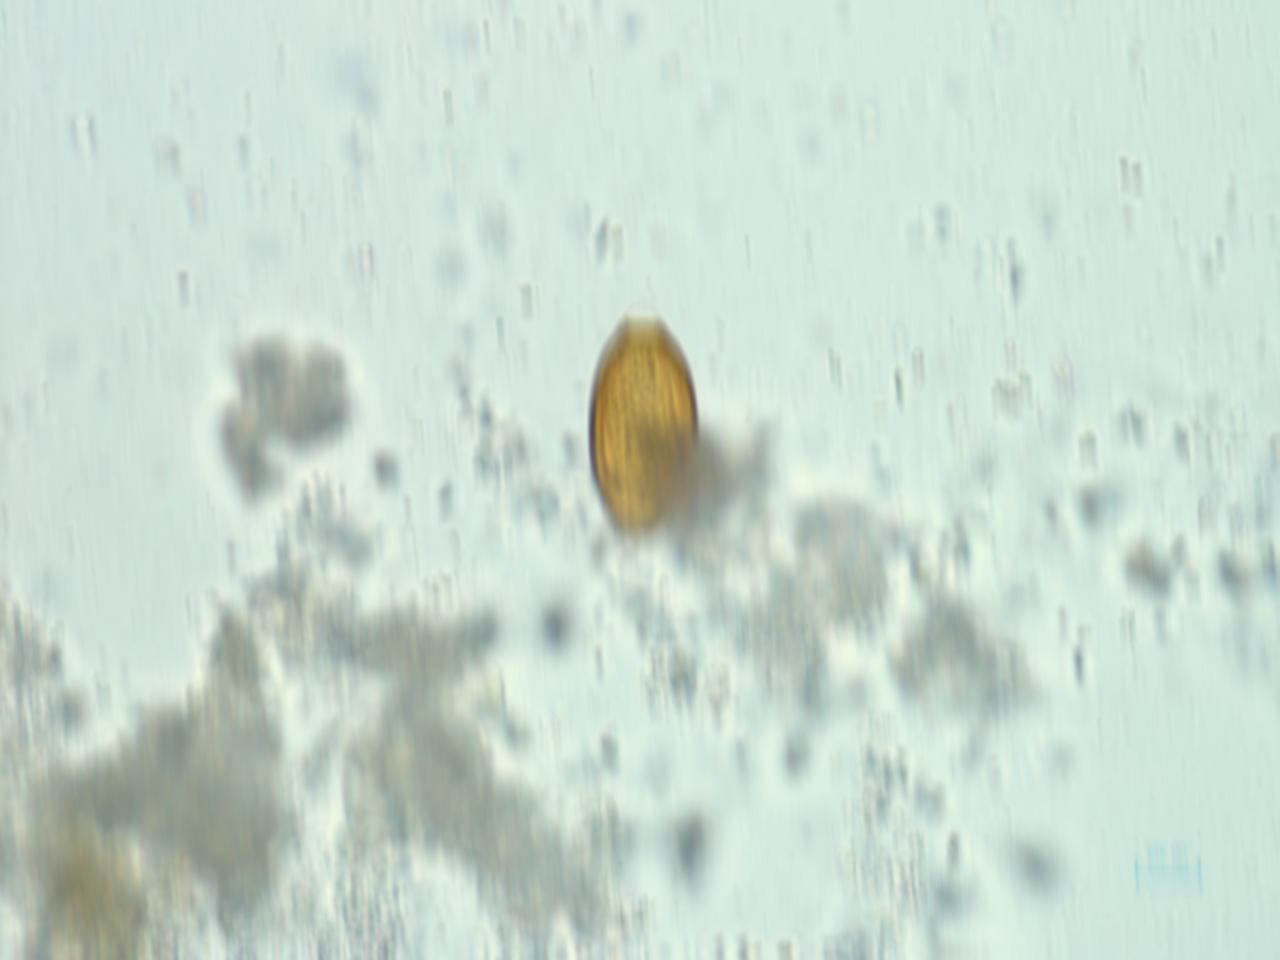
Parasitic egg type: Trichuris trichiura